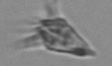
Label: Paratontonia_gracillima